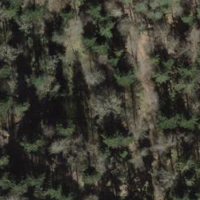
EUNIS habitat code: 41
Species observed at this site:
Lamium maculatum